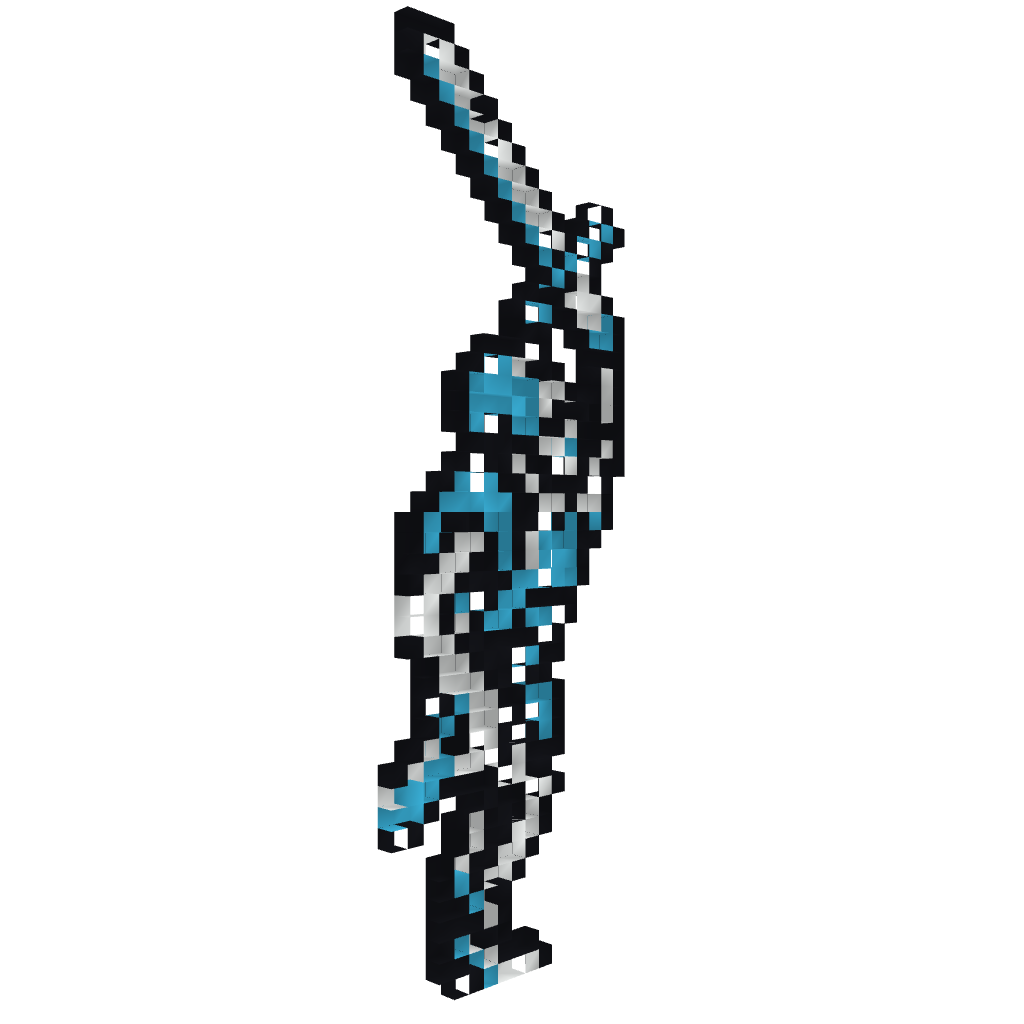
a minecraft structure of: Armored Skeleton with sword Castlevania 3